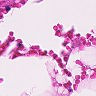
Metastatic tissue present: no